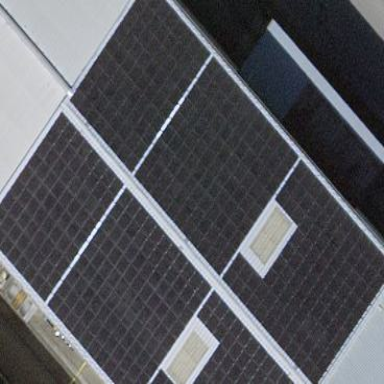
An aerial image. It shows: Solar power generator using photovoltaic panels.